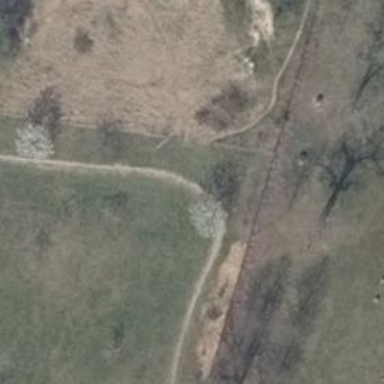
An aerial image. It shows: Path.